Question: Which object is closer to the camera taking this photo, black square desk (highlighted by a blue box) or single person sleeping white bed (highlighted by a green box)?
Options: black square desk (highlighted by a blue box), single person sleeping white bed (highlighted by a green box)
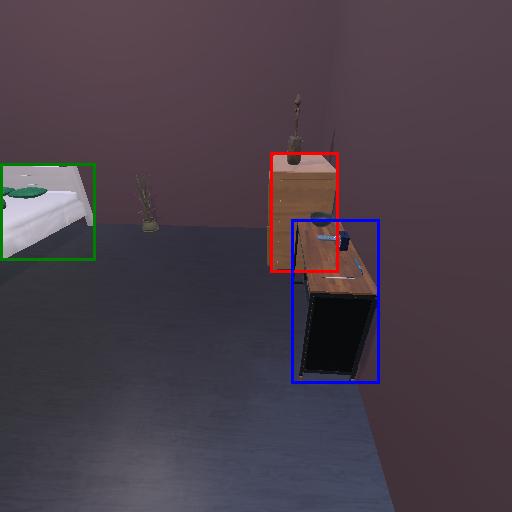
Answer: black square desk (highlighted by a blue box)